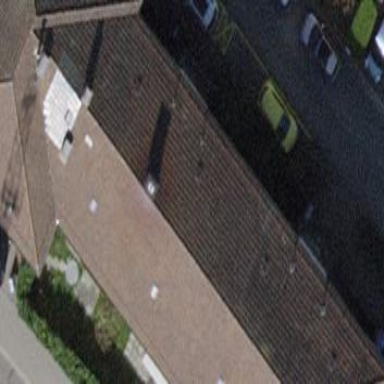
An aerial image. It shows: Hipped-roof apartments building.